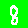
Digit: 8